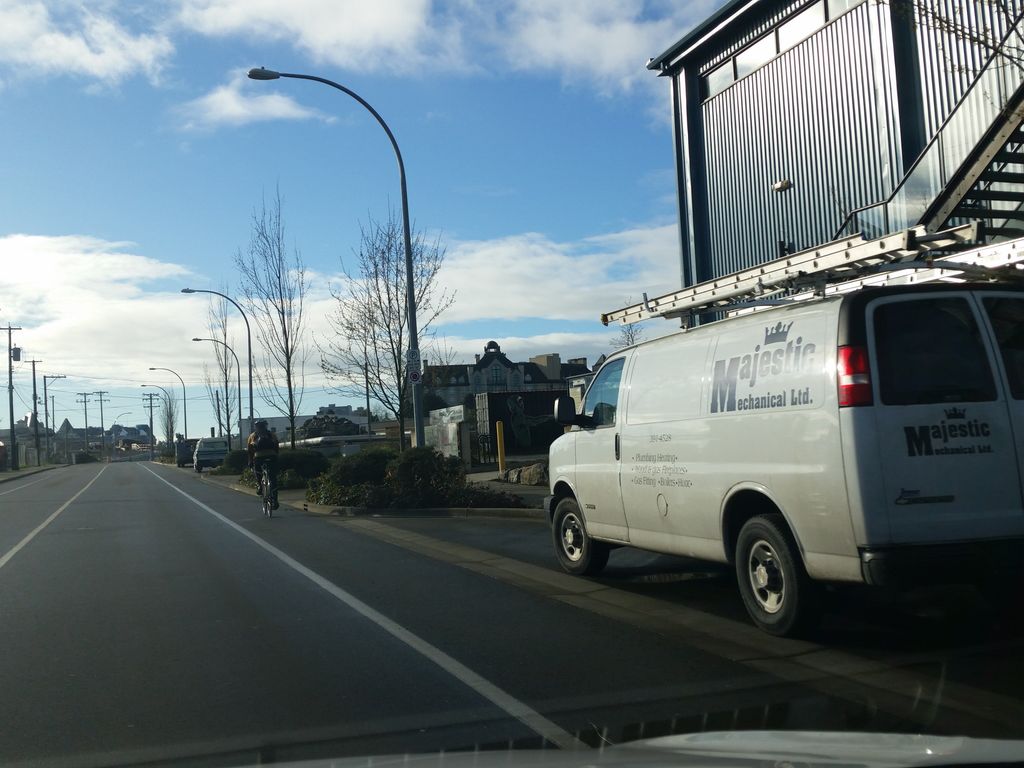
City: victoria